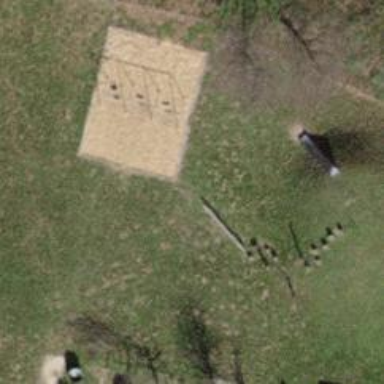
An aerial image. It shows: Playground area for leisure land.